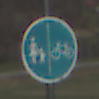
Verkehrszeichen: GetrennterRadUndGehwegRadwegRechts
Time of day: MorningAfternoon
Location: Outdoor (Nature)
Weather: PartlyCloudy
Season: NotSpecified
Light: Natural